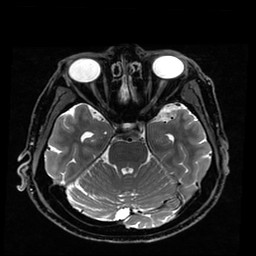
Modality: T2w
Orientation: sagittal